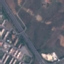
Land use / land cover class: Highway